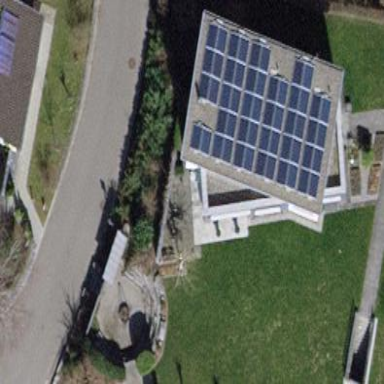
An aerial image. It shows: Solar power generator using photovoltaic method with solar photovoltaic panel types.